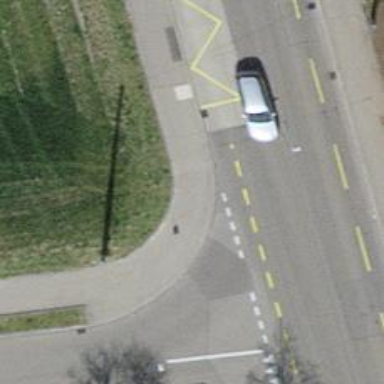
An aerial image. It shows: Asphalt footway.